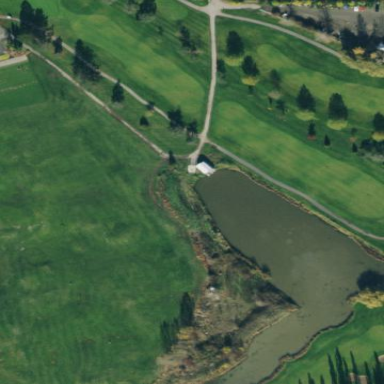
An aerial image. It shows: Picturesque green golfing area with grass land use.